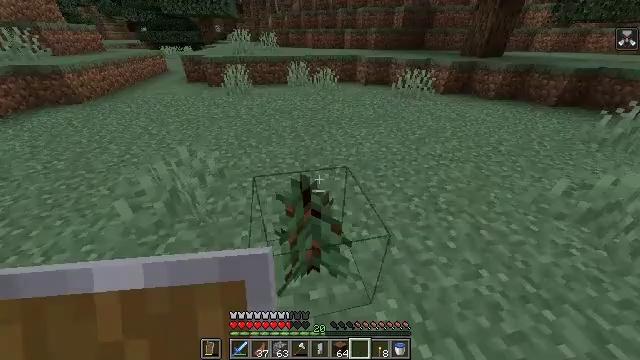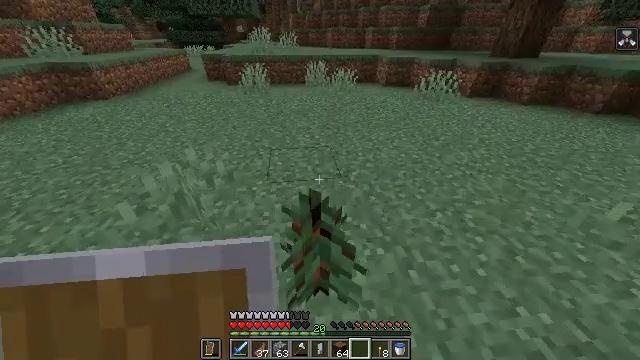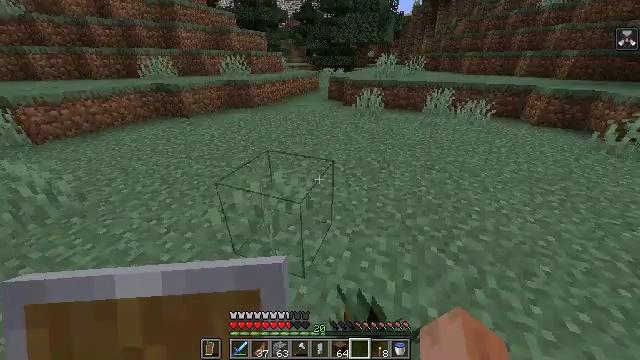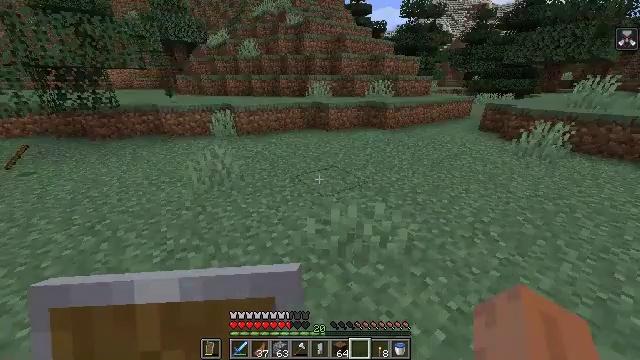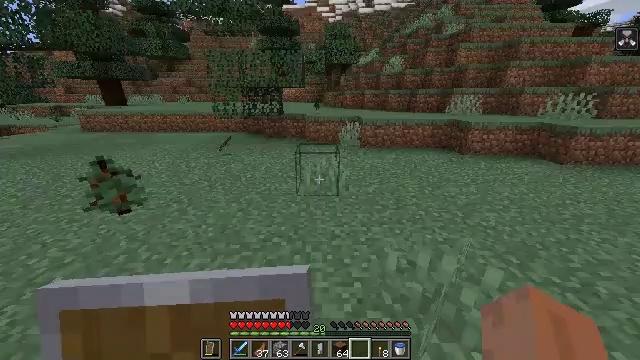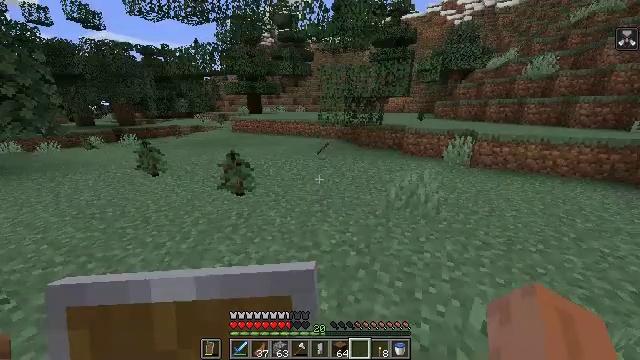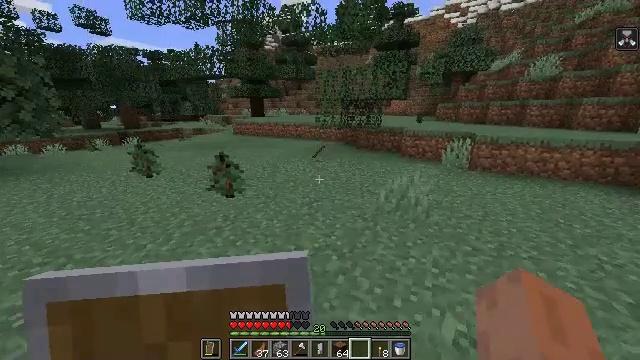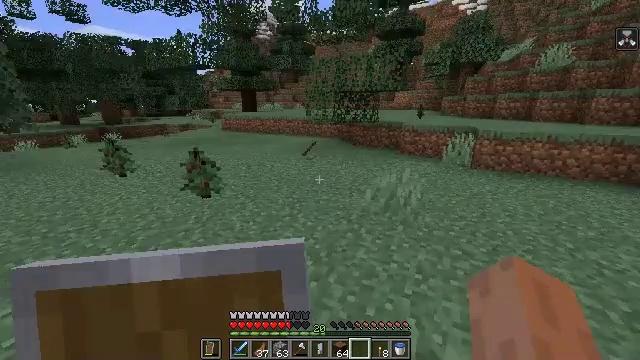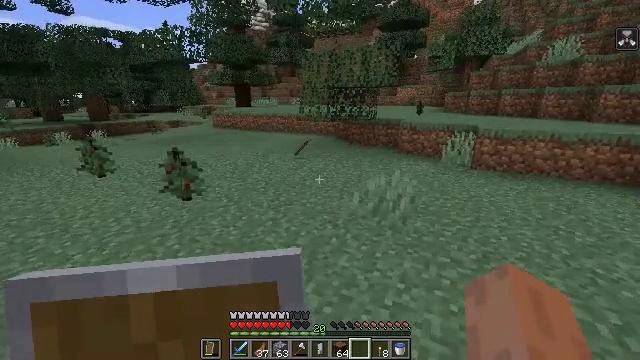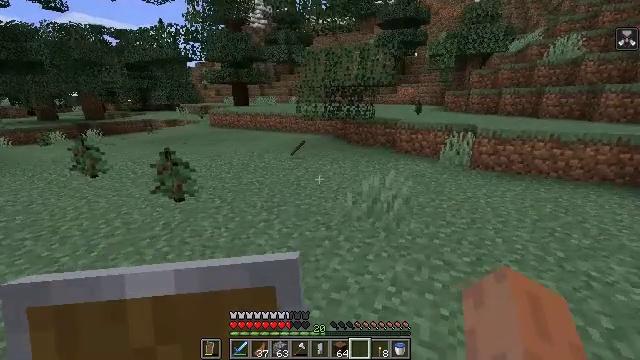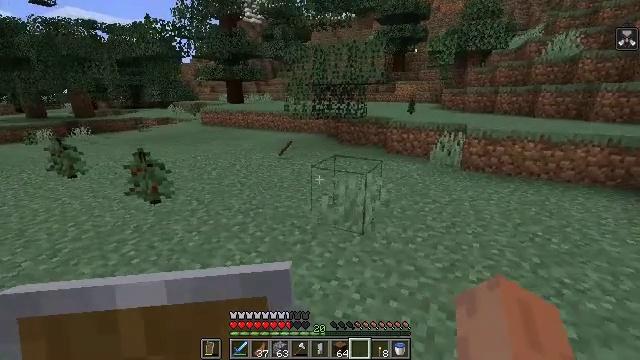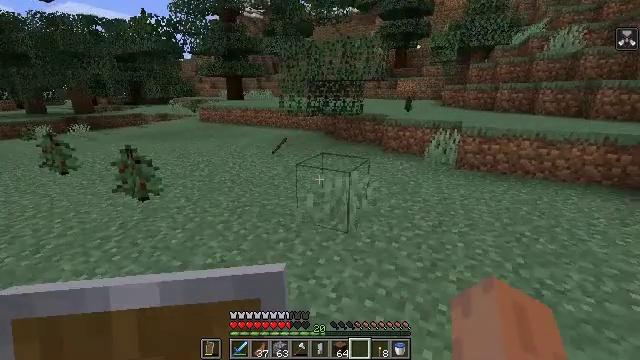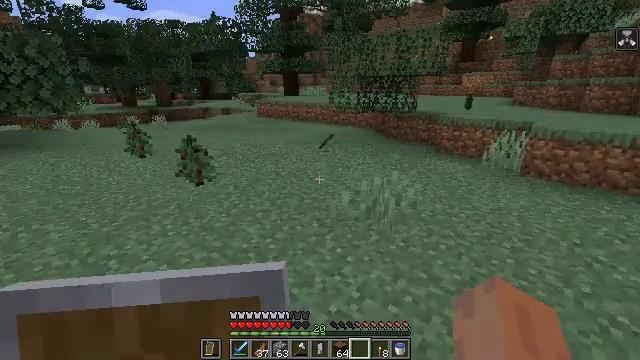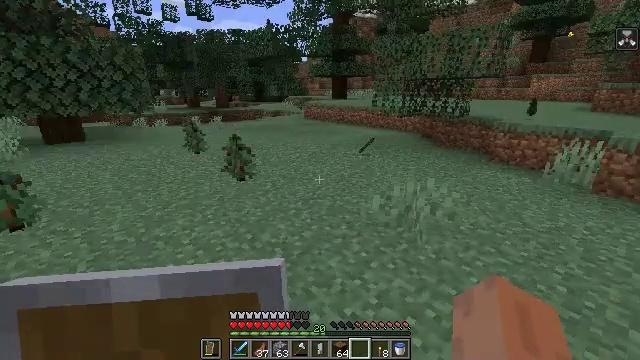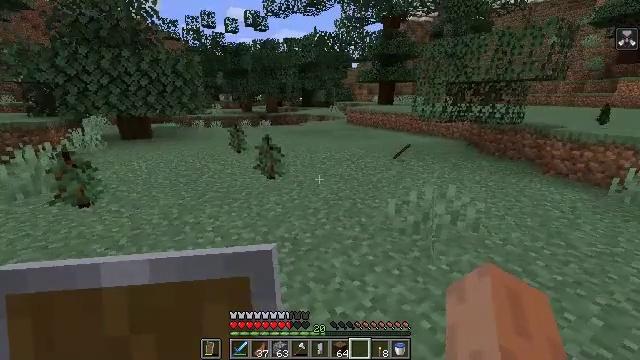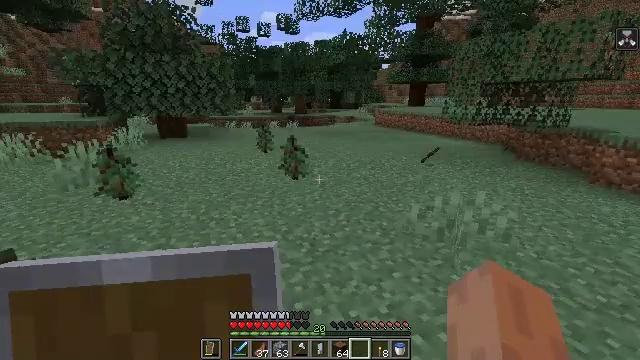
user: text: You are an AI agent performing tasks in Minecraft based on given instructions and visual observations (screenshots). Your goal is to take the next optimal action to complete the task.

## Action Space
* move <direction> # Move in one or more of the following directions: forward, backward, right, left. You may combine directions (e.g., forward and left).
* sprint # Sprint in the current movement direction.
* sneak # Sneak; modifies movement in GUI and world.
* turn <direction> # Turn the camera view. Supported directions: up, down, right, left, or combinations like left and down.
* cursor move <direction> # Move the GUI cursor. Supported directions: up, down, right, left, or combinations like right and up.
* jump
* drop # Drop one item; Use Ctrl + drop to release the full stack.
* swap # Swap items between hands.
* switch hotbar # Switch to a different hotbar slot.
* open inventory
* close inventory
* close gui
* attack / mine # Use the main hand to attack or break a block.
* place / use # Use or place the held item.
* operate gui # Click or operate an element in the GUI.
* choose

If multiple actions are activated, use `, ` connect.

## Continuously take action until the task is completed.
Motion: motion action
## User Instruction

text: Collect the spruce sapling for replanting.
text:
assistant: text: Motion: move forward, turn left
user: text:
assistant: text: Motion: move forward and move right, turn left and up
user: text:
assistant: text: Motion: move forward and move right, turn left and up
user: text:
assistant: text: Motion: move forward and move right, turn left and up
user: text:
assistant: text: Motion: move forward and move right, turn left and up
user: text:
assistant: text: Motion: move right, turn left
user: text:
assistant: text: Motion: move right
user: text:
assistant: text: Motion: move right
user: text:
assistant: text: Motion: move right
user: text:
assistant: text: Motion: move right
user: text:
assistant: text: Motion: move right
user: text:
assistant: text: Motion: move right, turn left
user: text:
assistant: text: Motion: move right, turn left
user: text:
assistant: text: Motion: move right, turn left
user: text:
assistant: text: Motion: move forward and move right, turn left
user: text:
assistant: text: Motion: move forward and move right, turn left
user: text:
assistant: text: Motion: move forward, turn left
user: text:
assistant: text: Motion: no_op
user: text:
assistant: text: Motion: move forward
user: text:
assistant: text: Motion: move forward
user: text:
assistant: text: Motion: move forward
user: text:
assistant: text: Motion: move forward
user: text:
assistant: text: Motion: move forward
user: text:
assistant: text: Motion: move forward, turn left
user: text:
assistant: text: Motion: move forward, turn left and down
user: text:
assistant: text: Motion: move forward, turn down
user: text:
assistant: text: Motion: move forward, turn down
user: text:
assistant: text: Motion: move forward, turn down
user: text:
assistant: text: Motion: move forward, turn down, attack / mine
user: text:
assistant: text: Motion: move forward, turn down, attack / mine